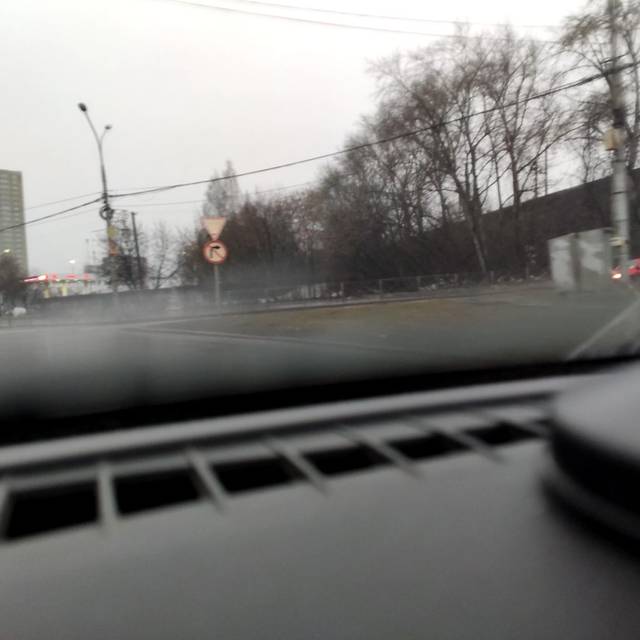
Region: Russia
Coordinates: 58.003, 56.195